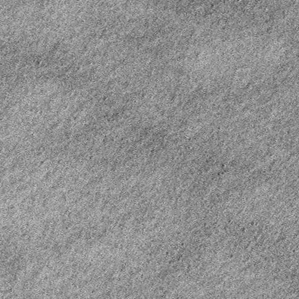
Label: frost